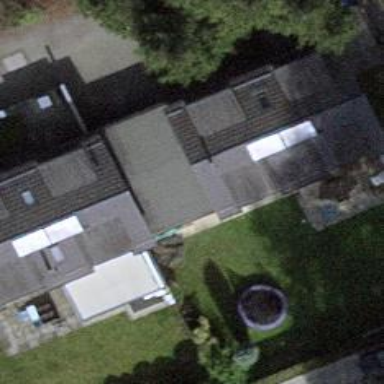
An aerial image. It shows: View of roof of building.